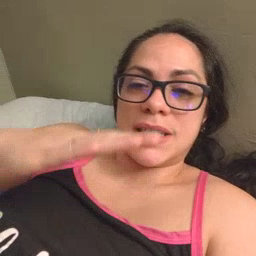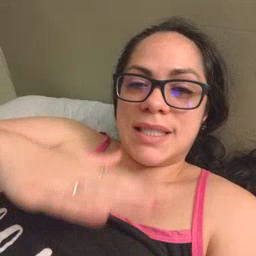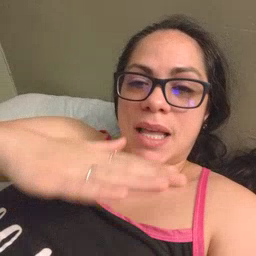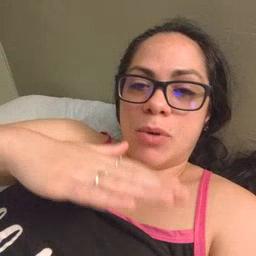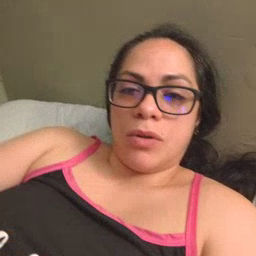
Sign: table